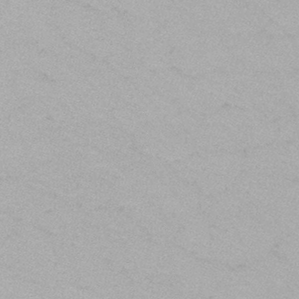
Label: frost